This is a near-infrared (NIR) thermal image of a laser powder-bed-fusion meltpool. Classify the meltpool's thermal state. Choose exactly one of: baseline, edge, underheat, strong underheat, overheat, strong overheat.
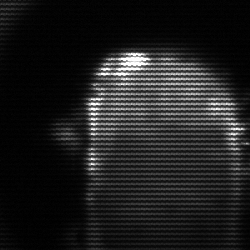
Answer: baseline